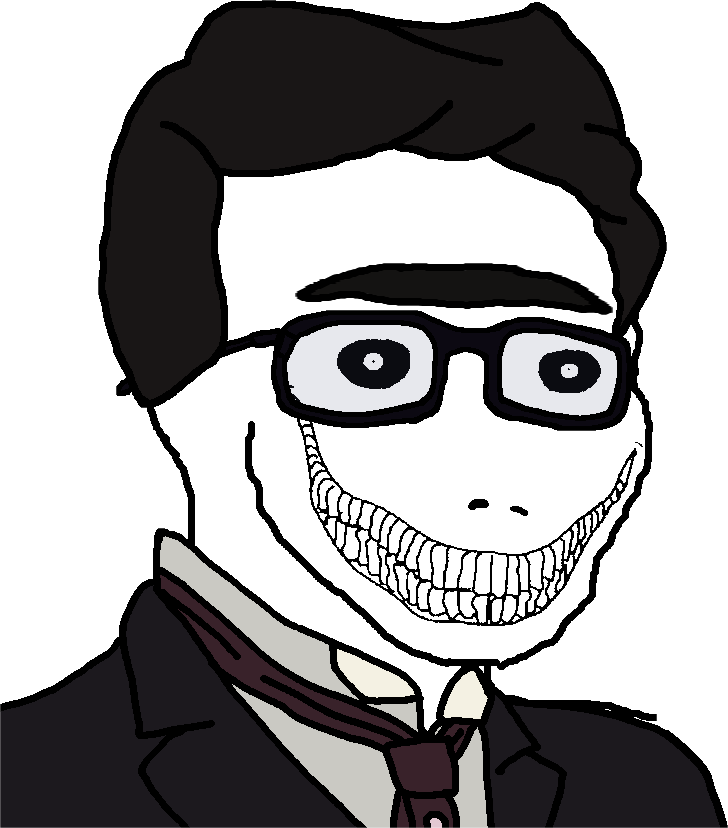
Label: 5_Oomer